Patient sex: M
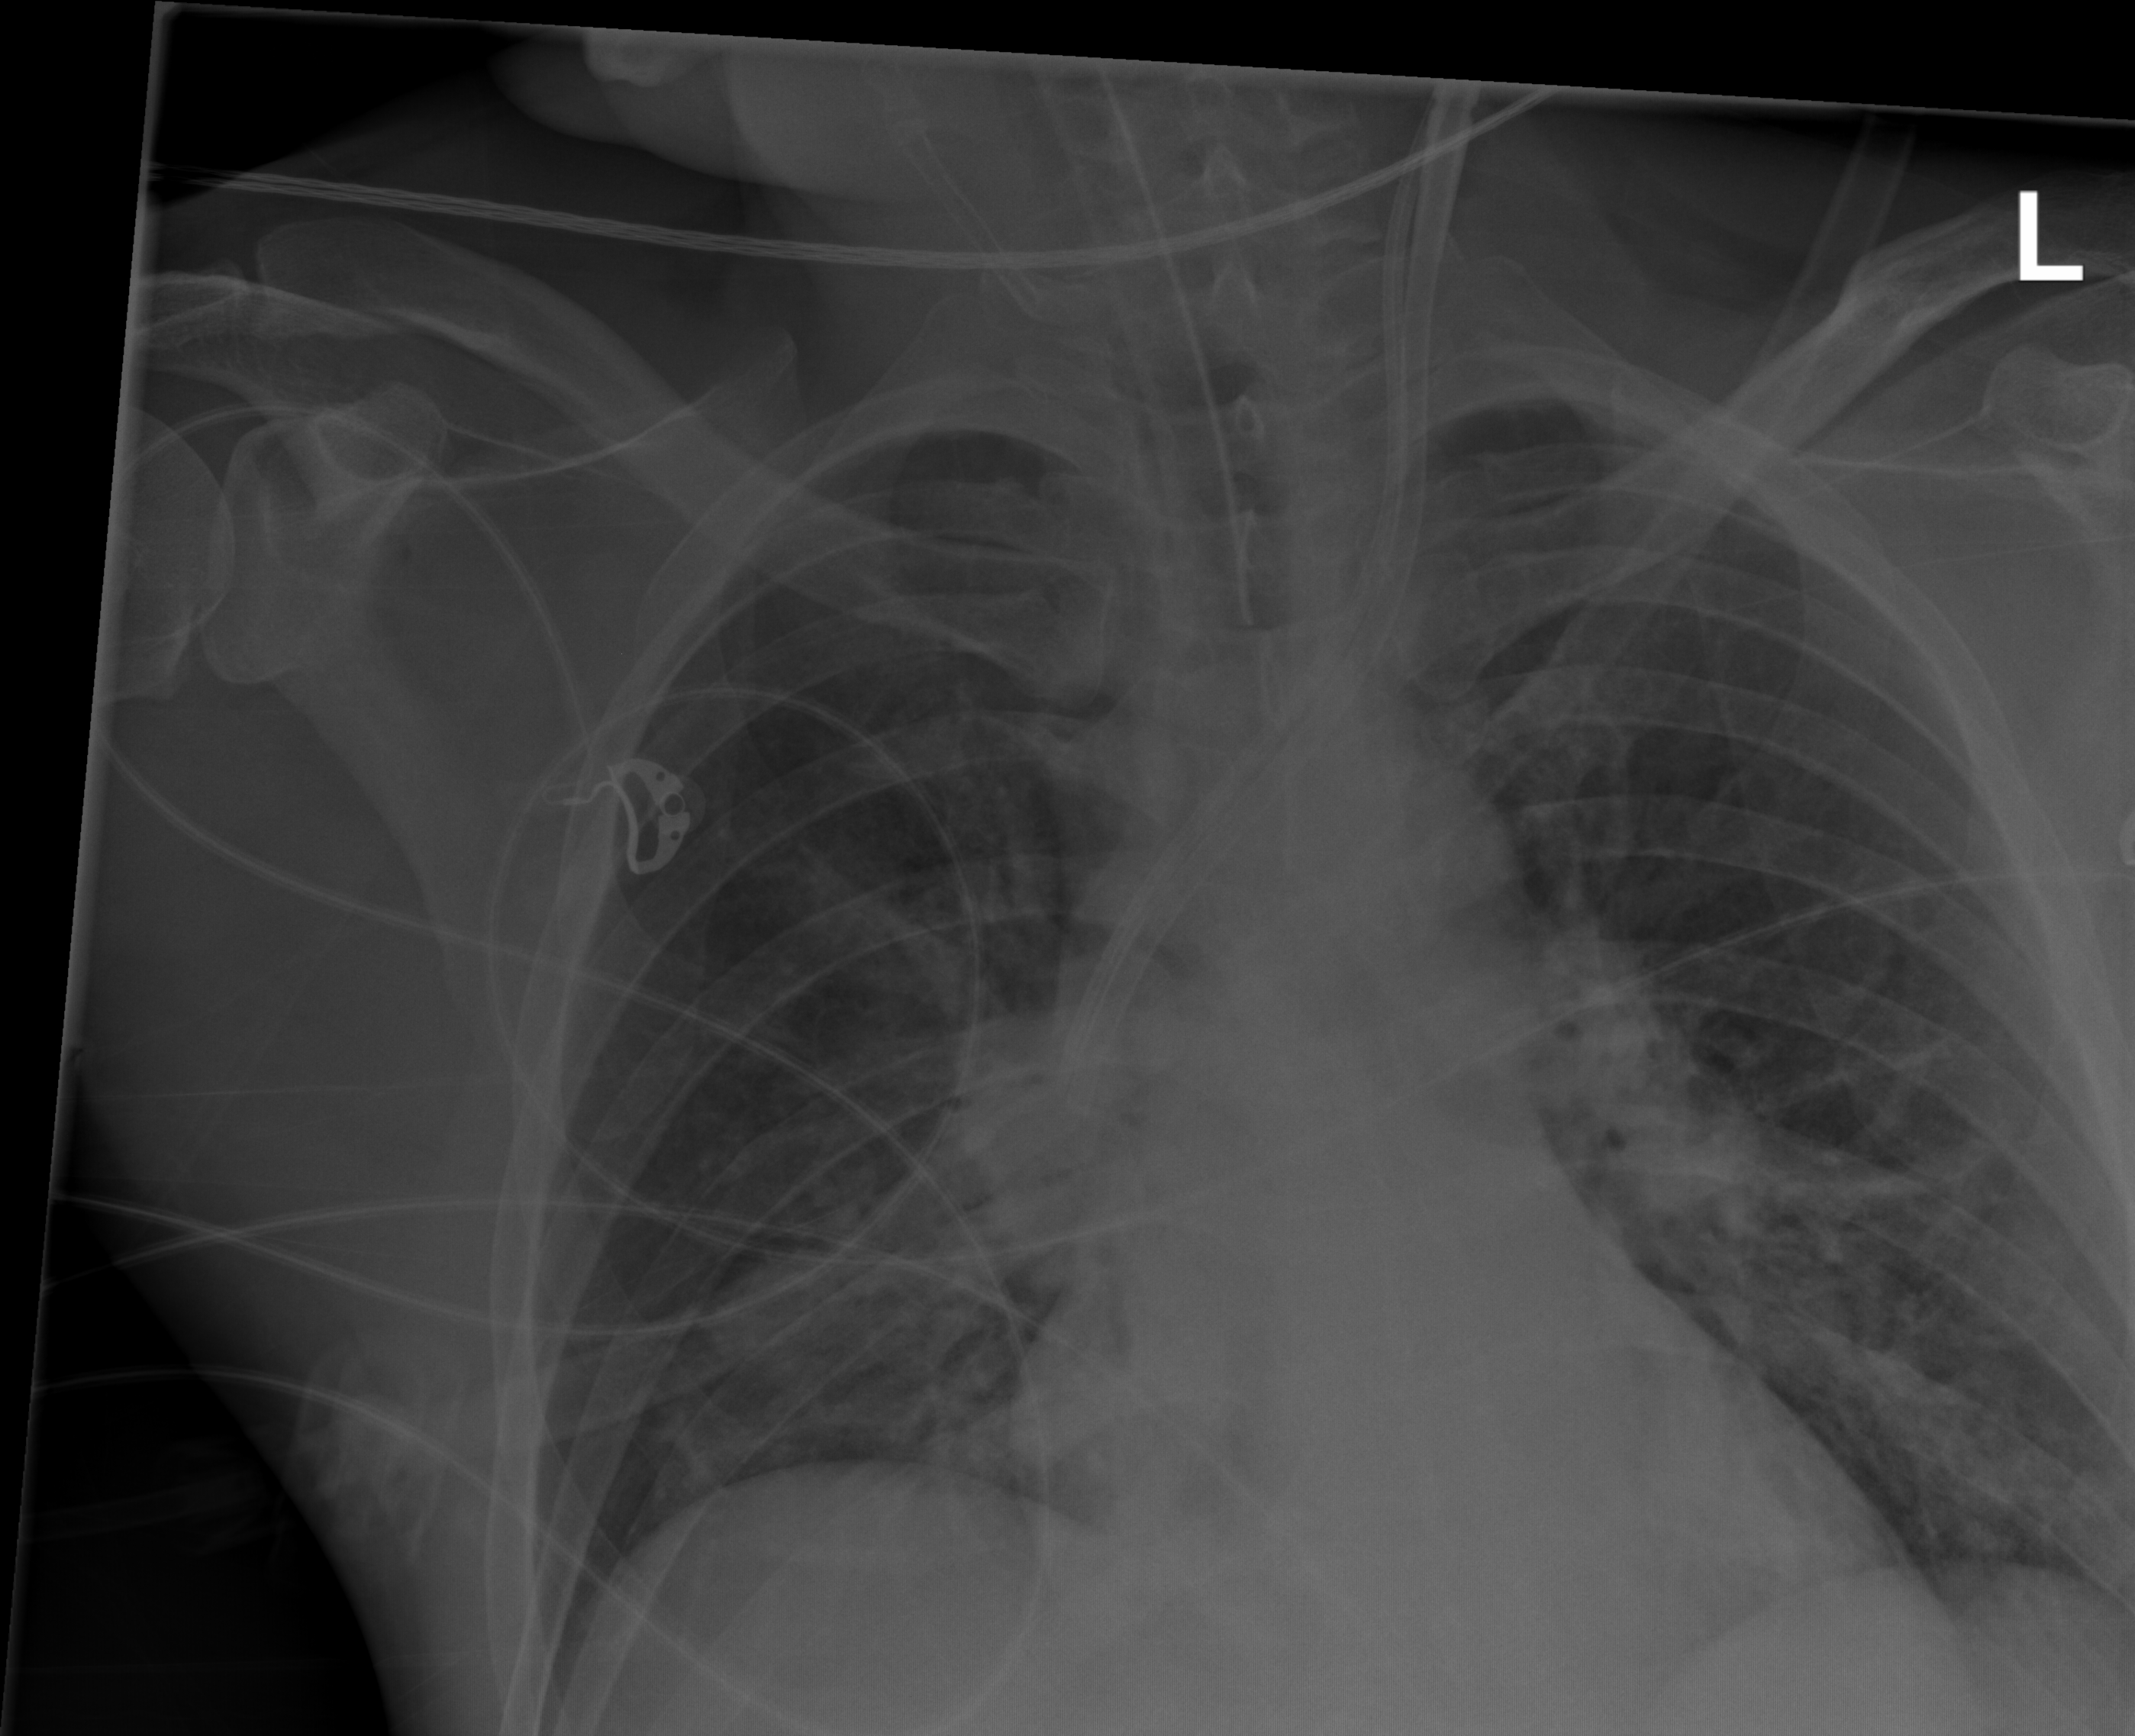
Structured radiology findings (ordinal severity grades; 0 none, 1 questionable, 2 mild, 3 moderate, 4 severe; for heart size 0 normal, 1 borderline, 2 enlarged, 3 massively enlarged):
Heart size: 2
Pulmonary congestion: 2
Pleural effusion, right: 0
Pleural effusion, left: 0
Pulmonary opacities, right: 2
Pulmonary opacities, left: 0
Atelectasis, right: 0
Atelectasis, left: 0